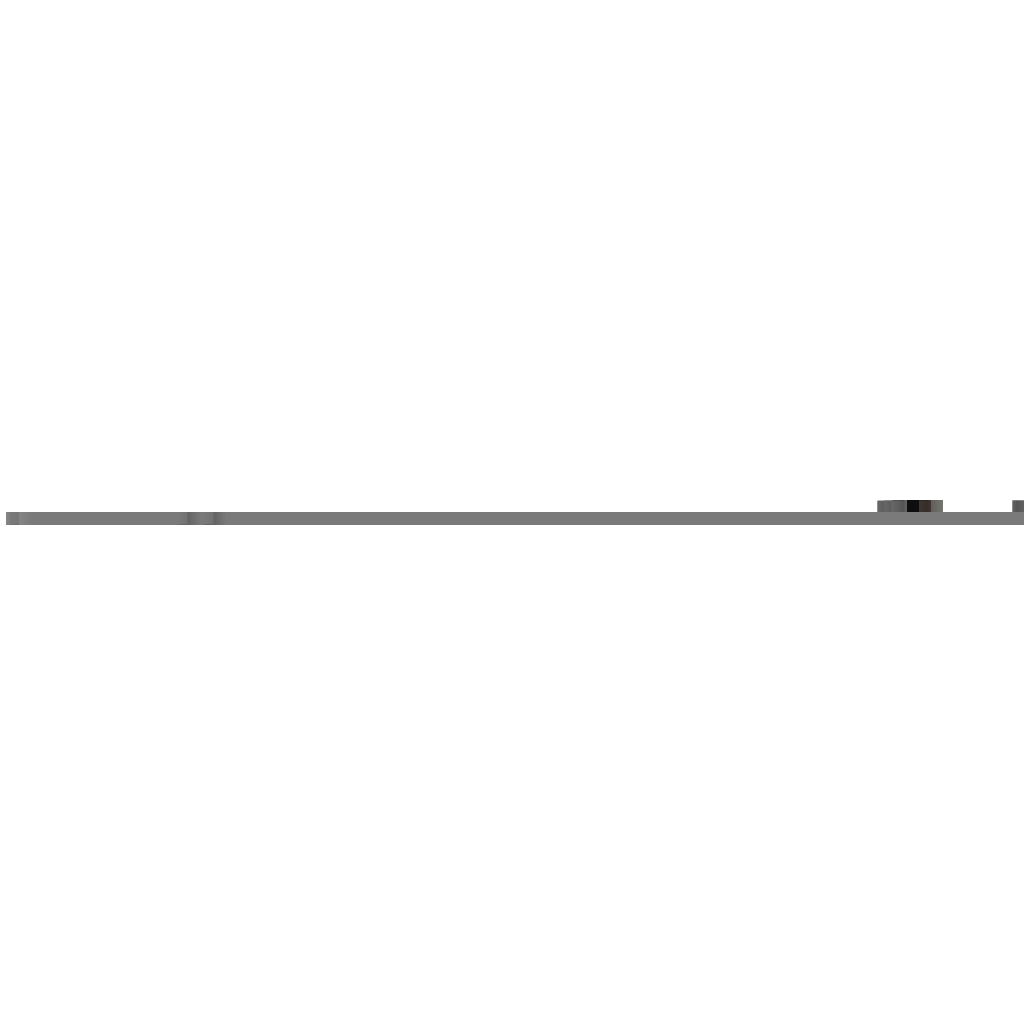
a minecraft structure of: Sending in the Troops